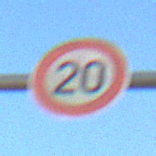
Verkehrszeichen: Geschwindigkeit20
Umgebung: Outdoor, Nature
Tageszeit: SunriseSunset
Wetter: Clear
Licht: Natural
Jahreszeit: NotSpecified
Kontrast: HighContrast